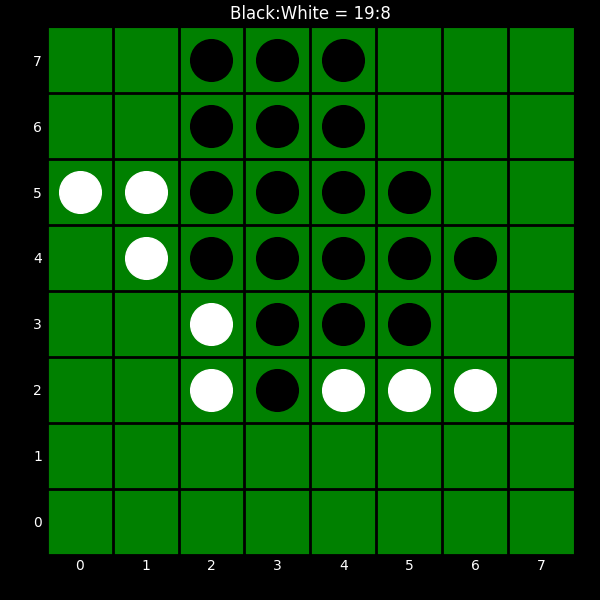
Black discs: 19
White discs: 8